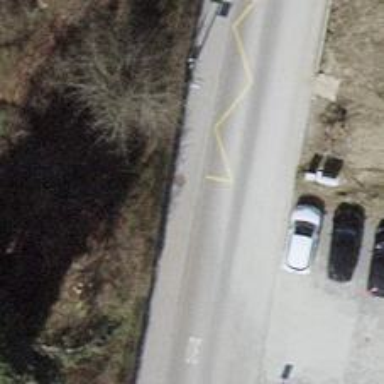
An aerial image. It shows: Bus stop with platform for public transport.